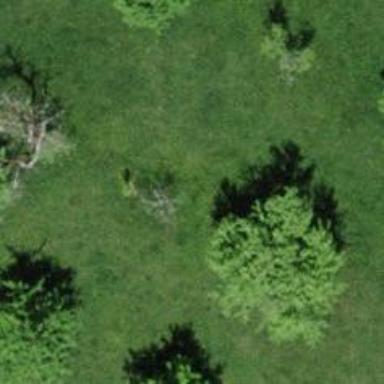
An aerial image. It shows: Broadleaved tree with lush foliage.